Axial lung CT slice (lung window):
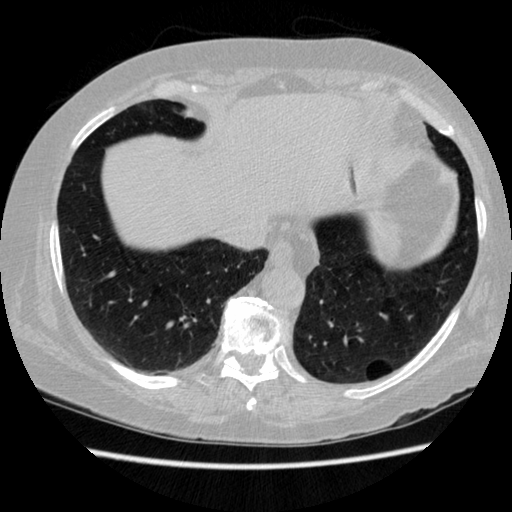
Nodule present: no